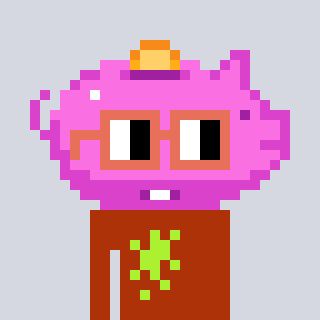
a pixel art character with square orange glasses, a piggybank-shaped head and a hotbrown-colored body on a cool background